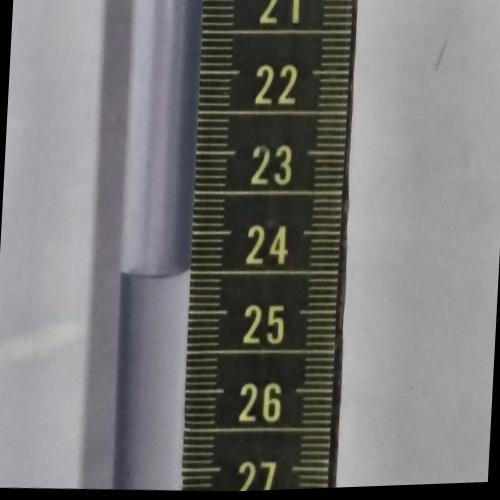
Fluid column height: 24.5 cm